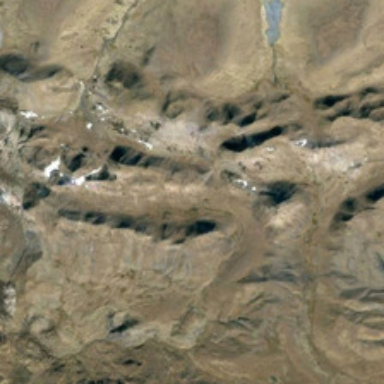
It is a piece of irregular khaki mountain .